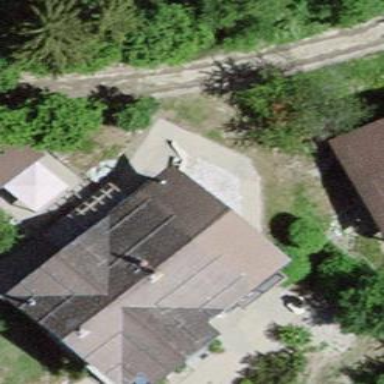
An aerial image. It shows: Simple house.